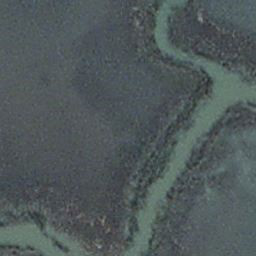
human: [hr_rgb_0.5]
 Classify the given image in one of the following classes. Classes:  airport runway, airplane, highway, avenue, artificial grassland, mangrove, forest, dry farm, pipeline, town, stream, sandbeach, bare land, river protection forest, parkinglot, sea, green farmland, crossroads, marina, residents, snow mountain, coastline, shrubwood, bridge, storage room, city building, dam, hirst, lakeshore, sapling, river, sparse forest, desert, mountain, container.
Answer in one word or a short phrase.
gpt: stream